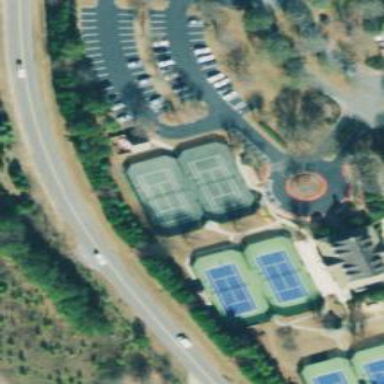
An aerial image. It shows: Tennis court in leisure pitch.